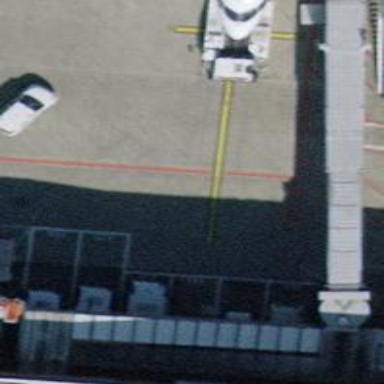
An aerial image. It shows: Airport parking position.